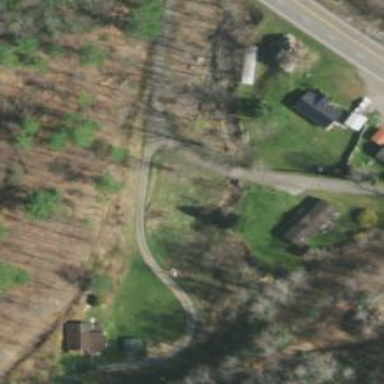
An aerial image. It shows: Residential road with bridge.